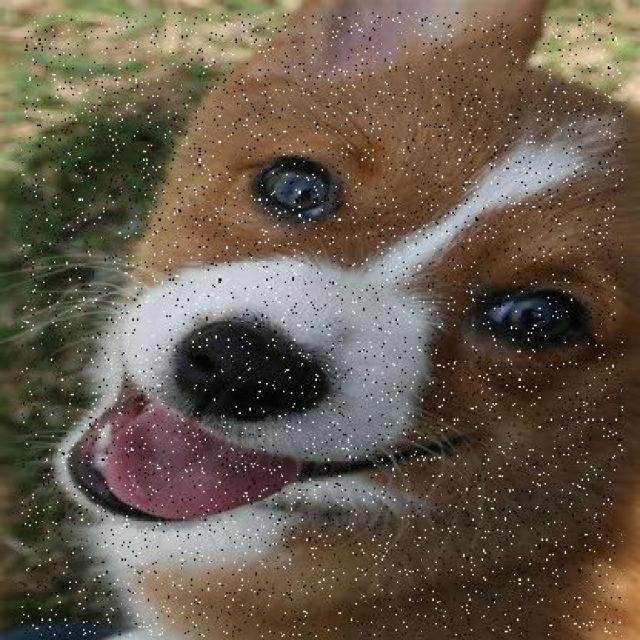
Healthy canine skin — no visible lesions, inflammation, or abnormalities. The skin and coat appear normal.